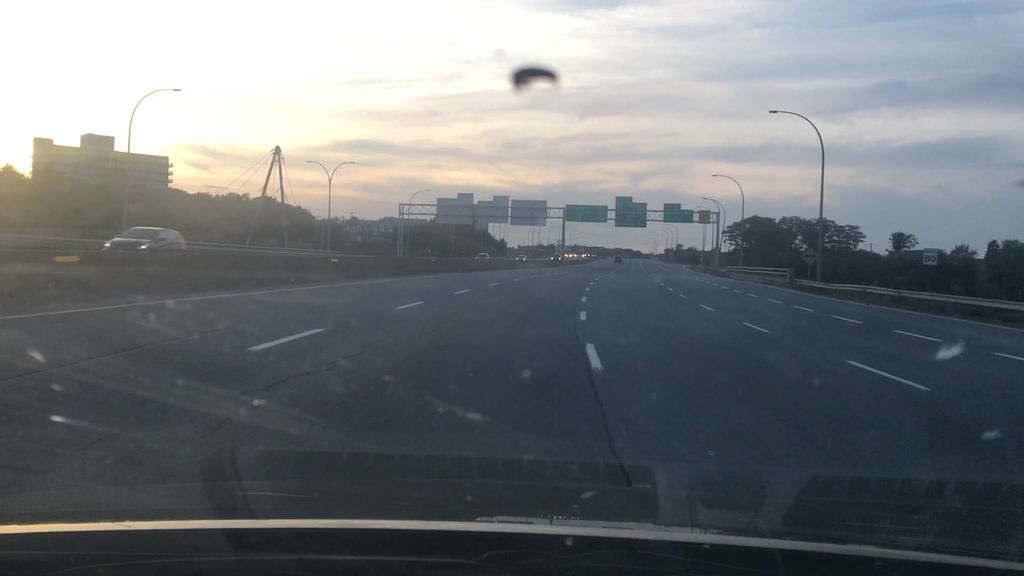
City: halifax